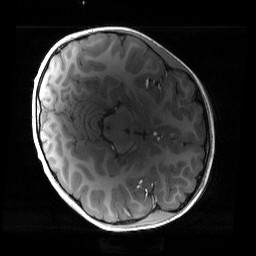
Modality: T1w
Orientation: axial
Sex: male
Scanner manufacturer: siemens
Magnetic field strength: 3 T
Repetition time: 1.9 s
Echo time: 0.00243 s